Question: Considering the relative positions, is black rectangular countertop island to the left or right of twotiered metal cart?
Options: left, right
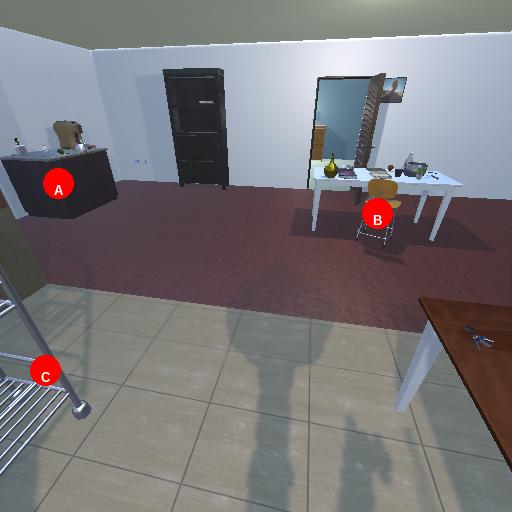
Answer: left